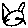
Label: cat